Field crop: maize
Growth stage: 1
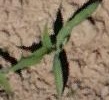
Species: maize